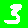
Digit: 3